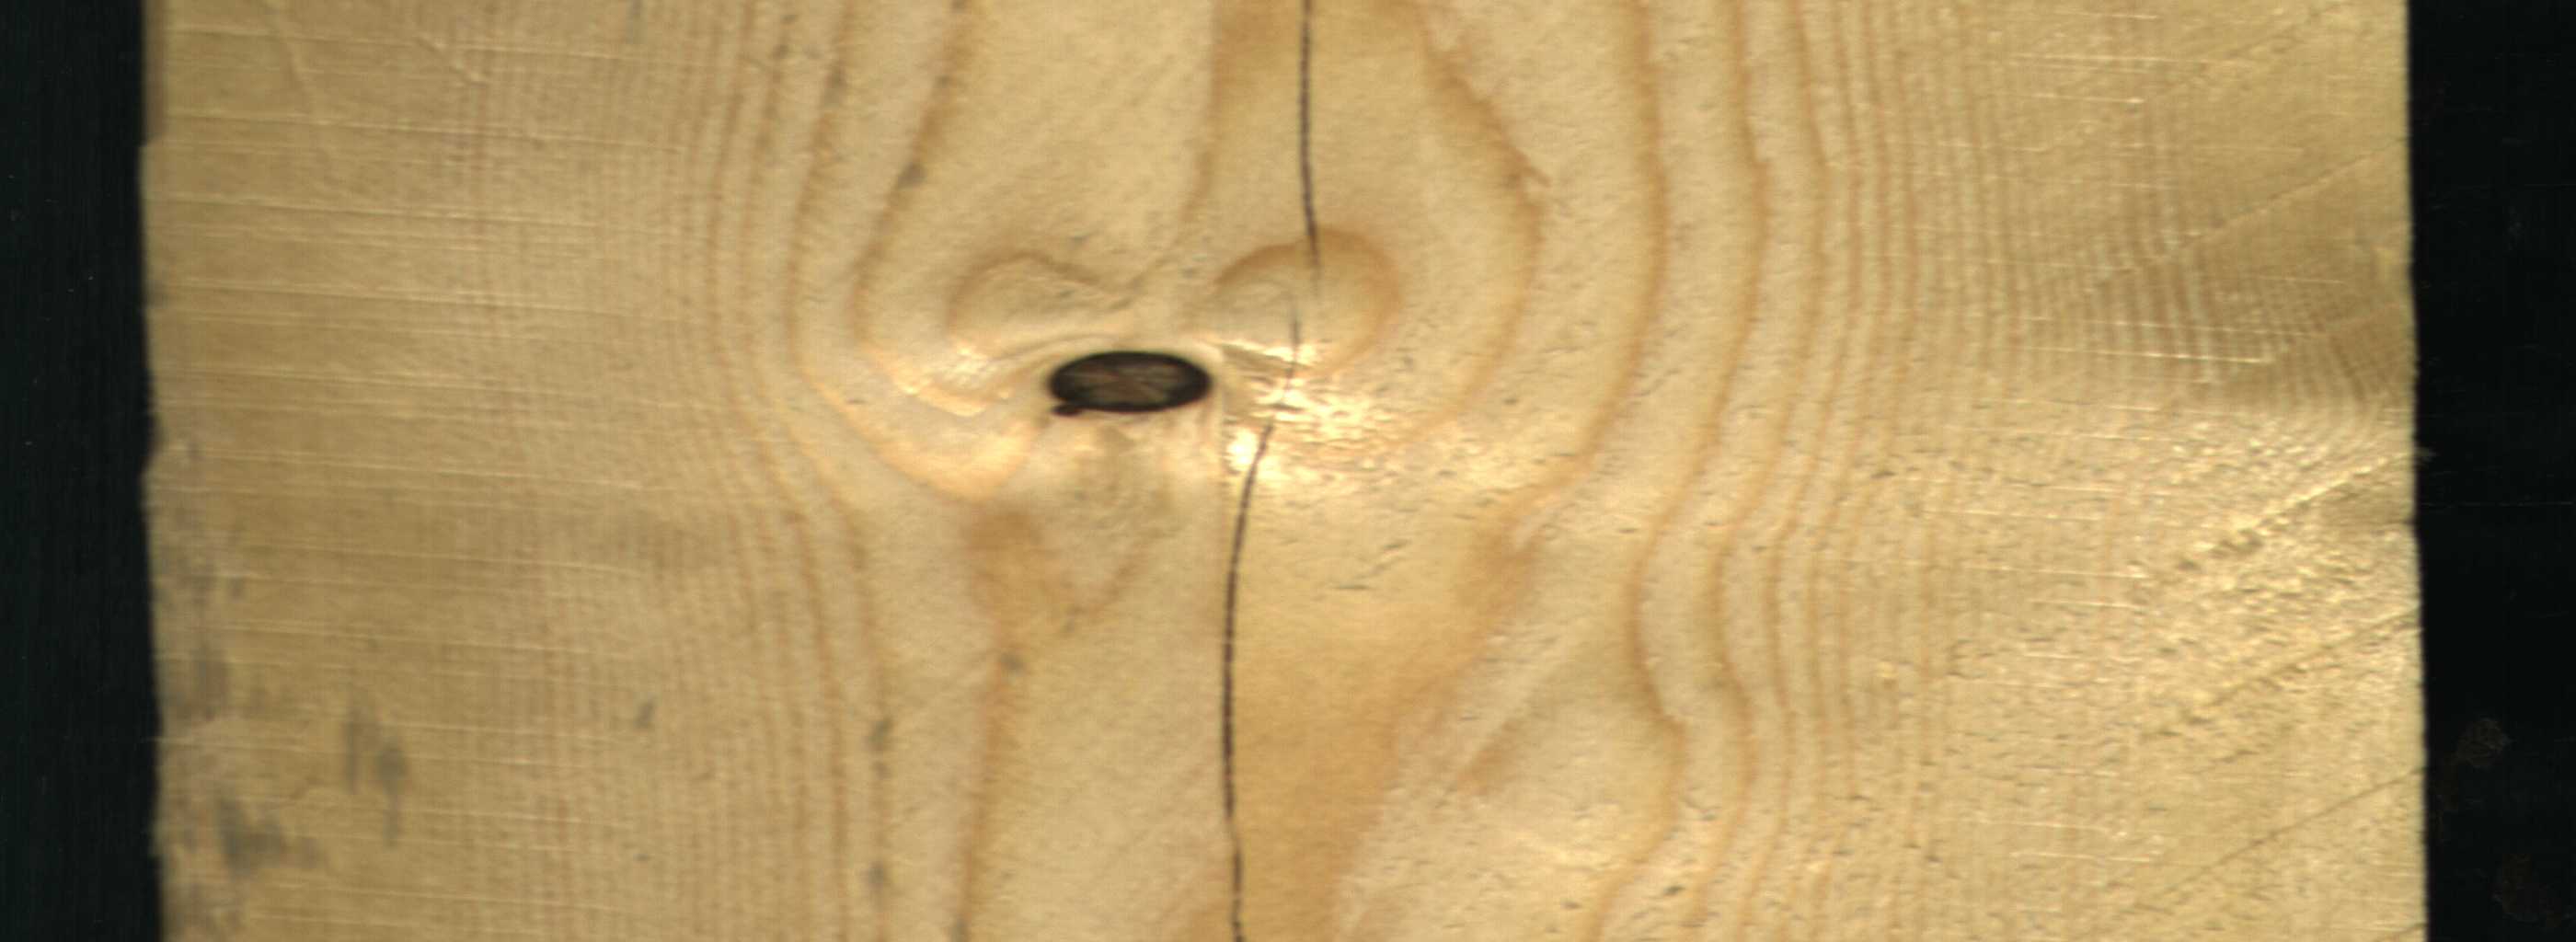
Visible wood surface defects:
Crack
Crack
Dead_Knot
Dead_Knot